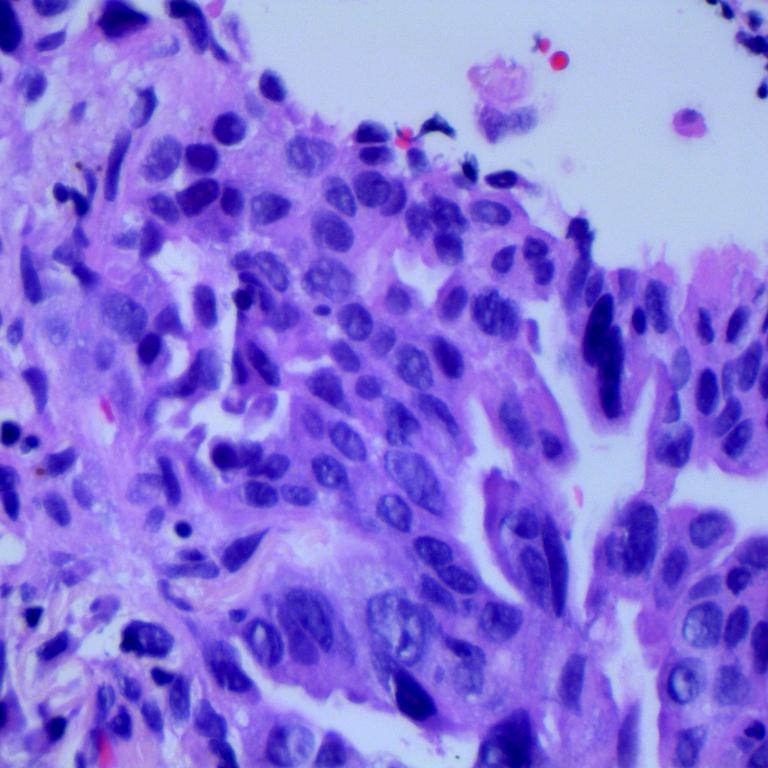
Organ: lung
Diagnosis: adenocarcinomas